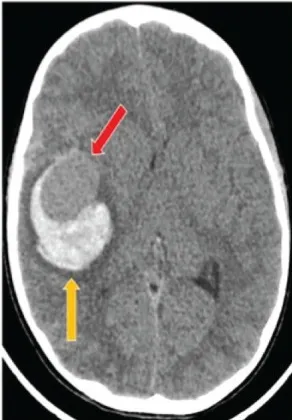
Computed tomography (CT) scan after intracranial aneurysm rupture. (A) The initial head CT showed a thin subarachnoid hemorrhage and a large intra-parenchymal hemorrhage (yellow arrow) including an iso-dense region (red arrow).
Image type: radiology (ct)